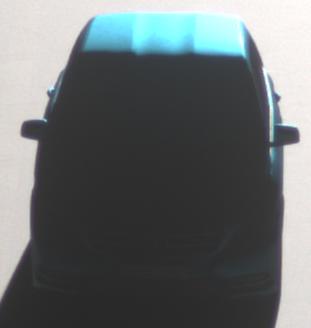
Make: Mercedes-Benz
Model: B 180 BlueEFFICIENCY
Detailed model: B-Class (246)
Model produced from: 2011/11
Model produced until: 2012/10
Doors: 5
Color: blue
Road condition: dry road
Daytime: sunrise or sunset
Contrast: high contrast